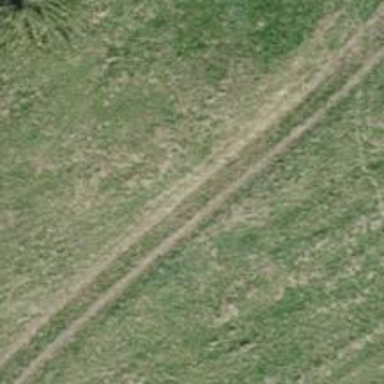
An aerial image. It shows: Track with very rough surface.